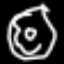
Label: donut